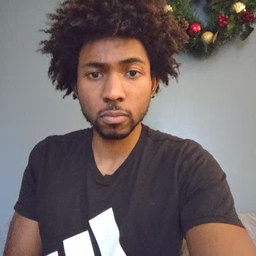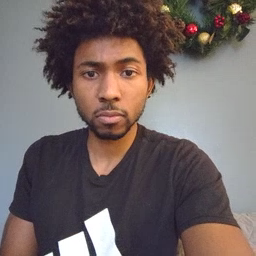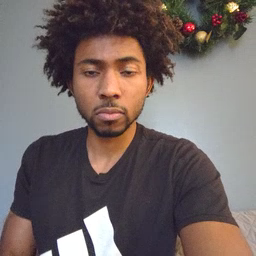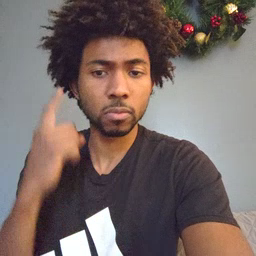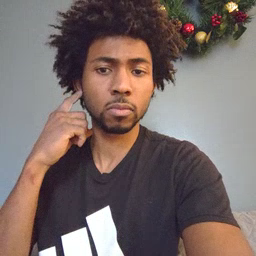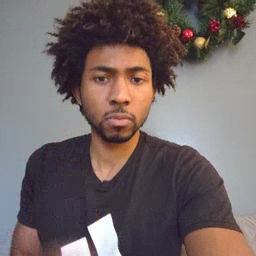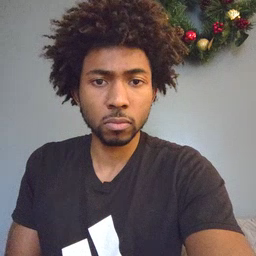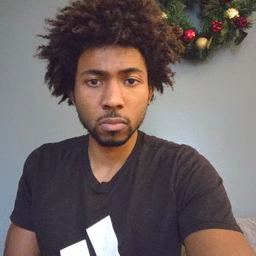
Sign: hear